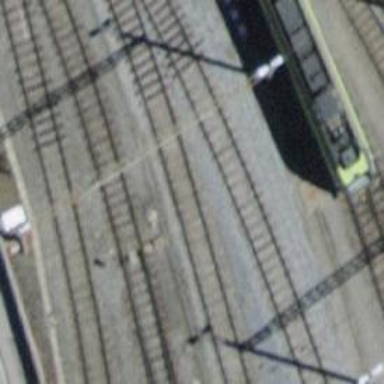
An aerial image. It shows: Railway yard with electrified tracks and single track.